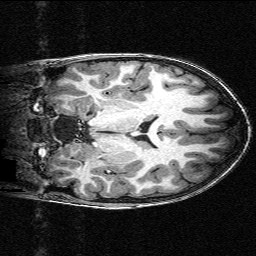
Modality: T1w
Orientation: coronal
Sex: male